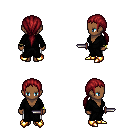
a pixel art fantasy rpg character, female body template, human, dark skin, gray robe, white pants, brunette ponytail hairstyle, bracelets, gold boots, dagger, four views (front, back, left, right), 2x2 character sprite sheet, small pixel art, hard edges, no anti-aliasing